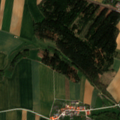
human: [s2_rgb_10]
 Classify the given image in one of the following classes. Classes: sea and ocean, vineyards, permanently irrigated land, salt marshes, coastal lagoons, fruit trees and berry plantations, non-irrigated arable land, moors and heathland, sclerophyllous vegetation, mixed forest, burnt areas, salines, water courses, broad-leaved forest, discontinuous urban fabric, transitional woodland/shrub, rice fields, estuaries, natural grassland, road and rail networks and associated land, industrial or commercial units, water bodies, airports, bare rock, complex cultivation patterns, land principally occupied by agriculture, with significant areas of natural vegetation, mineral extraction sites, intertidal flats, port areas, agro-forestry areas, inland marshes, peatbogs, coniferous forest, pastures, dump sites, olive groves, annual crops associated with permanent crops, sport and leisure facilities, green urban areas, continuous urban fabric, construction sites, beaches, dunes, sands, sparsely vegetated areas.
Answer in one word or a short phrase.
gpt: discontinuous urban fabric, non-irrigated arable land, land principally occupied by agriculture, with significant areas of natural vegetation, coniferous forest